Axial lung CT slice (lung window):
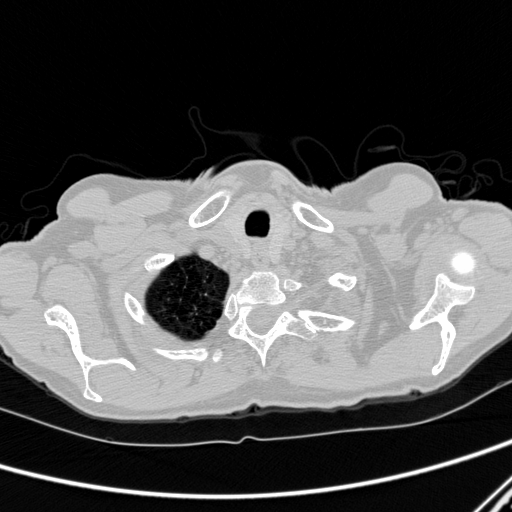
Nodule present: no